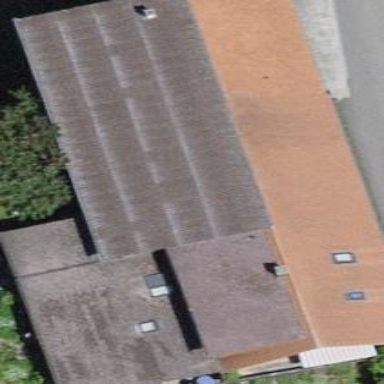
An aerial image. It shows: Farm building.